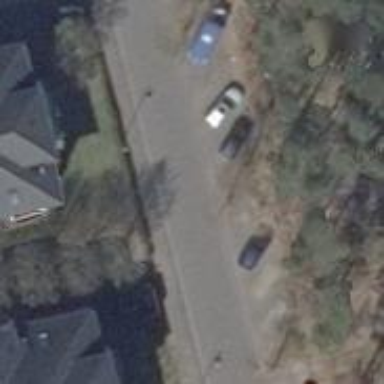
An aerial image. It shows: Residential road with asphalt surface and sidewalk on the left.